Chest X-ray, PA view. Patient: 65 years old, sex M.
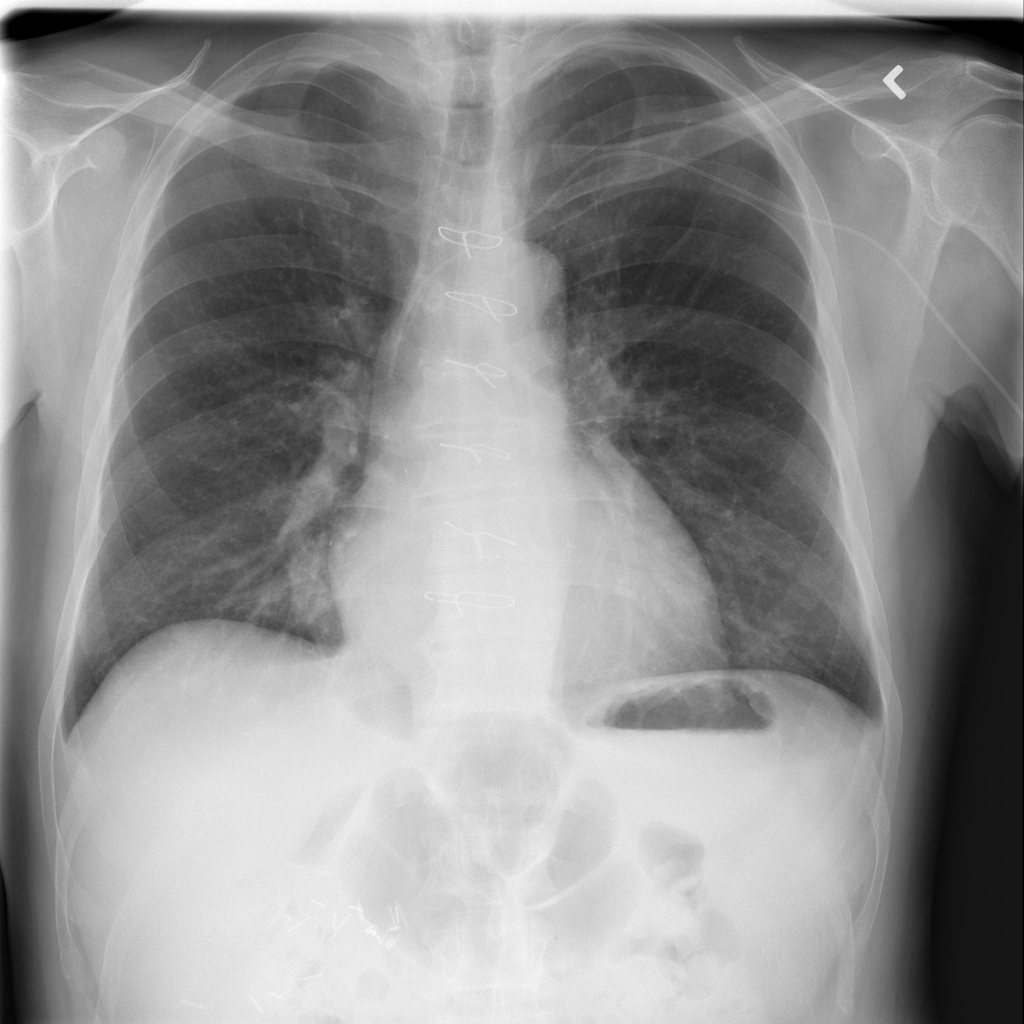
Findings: No Finding